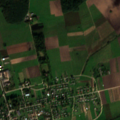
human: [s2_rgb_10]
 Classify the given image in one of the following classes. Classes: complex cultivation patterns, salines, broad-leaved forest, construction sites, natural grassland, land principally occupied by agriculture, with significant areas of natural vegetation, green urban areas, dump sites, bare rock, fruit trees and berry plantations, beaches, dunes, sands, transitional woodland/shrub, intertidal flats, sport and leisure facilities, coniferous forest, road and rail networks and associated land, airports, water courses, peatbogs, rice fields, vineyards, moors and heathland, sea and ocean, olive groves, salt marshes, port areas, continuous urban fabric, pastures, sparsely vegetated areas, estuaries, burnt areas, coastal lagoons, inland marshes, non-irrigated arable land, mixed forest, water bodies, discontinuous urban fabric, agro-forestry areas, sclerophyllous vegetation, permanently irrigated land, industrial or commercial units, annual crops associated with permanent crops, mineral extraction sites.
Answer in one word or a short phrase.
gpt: discontinuous urban fabric, non-irrigated arable land, pastures, complex cultivation patterns, mixed forest